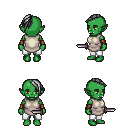
a pixel art fantasy rpg character, female body template, orc, green skin, white tunic, white pants, gray long mohawk hairstyle, leather bracers, dagger, four views (front, back, left, right), 2x2 character sprite sheet, small pixel art, hard edges, no anti-aliasing